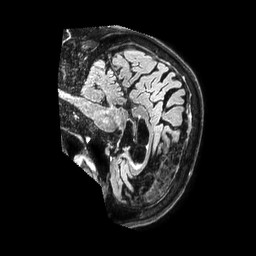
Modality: FLAIR
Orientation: sagittal
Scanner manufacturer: philips
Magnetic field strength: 3 T
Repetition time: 4.8 s
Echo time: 0.34 s